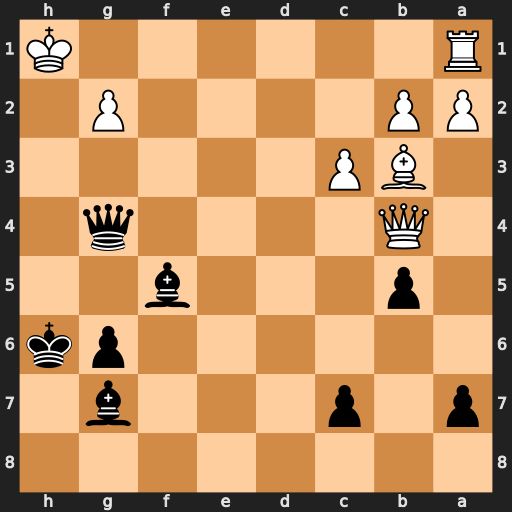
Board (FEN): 8/p1p3b1/6pk/1p3b2/1Q4q1/1BP5/PP4P1/R6K
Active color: b
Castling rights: -
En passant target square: -
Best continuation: Be4 Qxe4 Qxe4